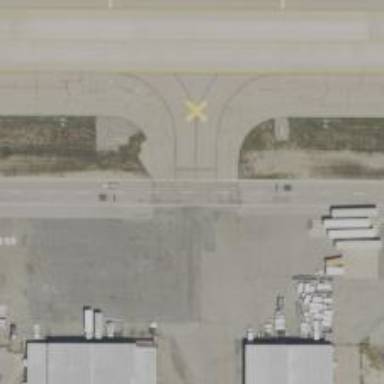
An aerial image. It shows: Image of taxiway at airport.